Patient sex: M
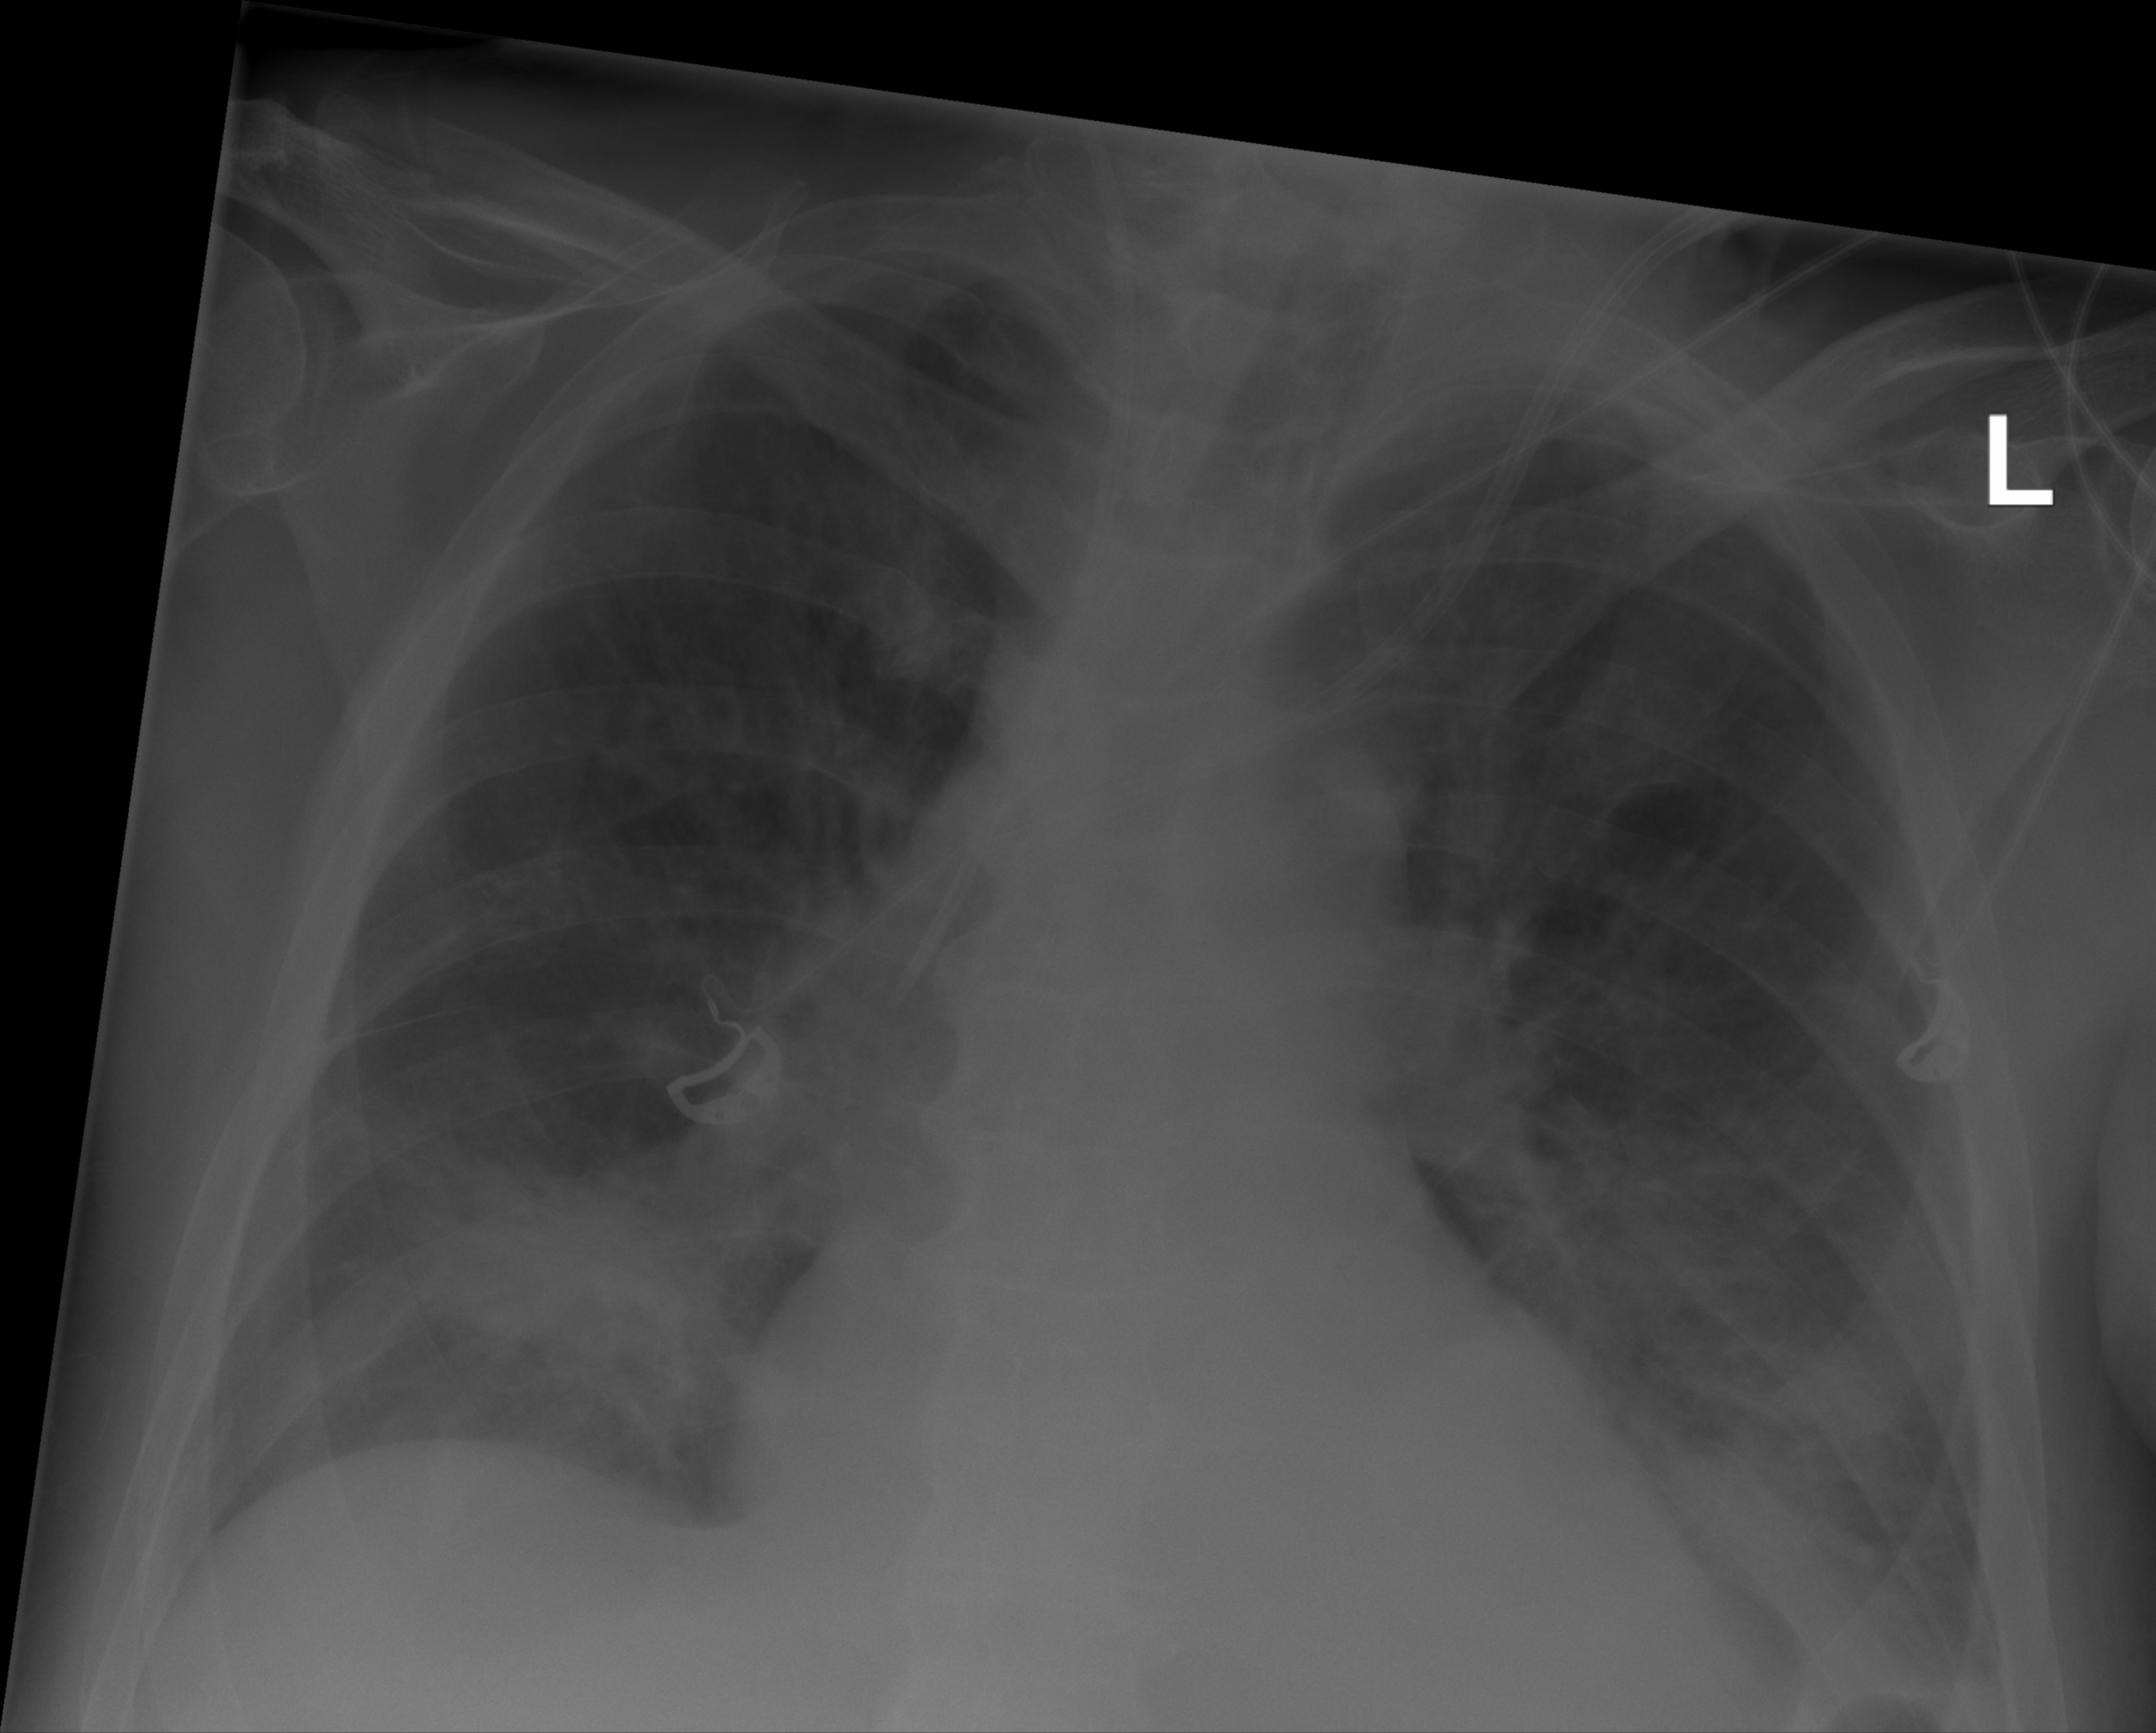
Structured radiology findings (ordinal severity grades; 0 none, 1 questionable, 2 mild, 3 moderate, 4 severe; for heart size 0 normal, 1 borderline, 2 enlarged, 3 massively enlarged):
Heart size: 1
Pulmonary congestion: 2
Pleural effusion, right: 0
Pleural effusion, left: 2
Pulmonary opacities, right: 2
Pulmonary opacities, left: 0
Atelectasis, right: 3
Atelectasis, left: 2